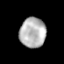
Tissue: prostate
Cell type: B cells
Senescence score: 0.2906
Nuclear area (px): 768
Mean DAPI intensity: 180.667